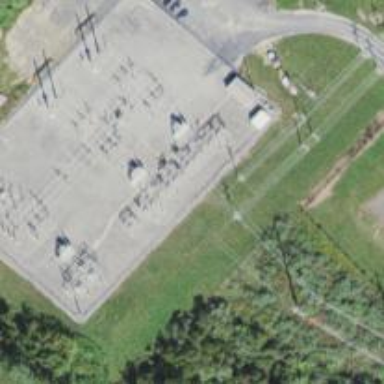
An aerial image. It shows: Power pole.